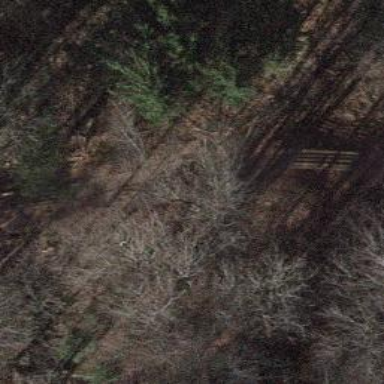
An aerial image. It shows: Footway bridge with surface of woodchips.